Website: slack
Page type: billing-address
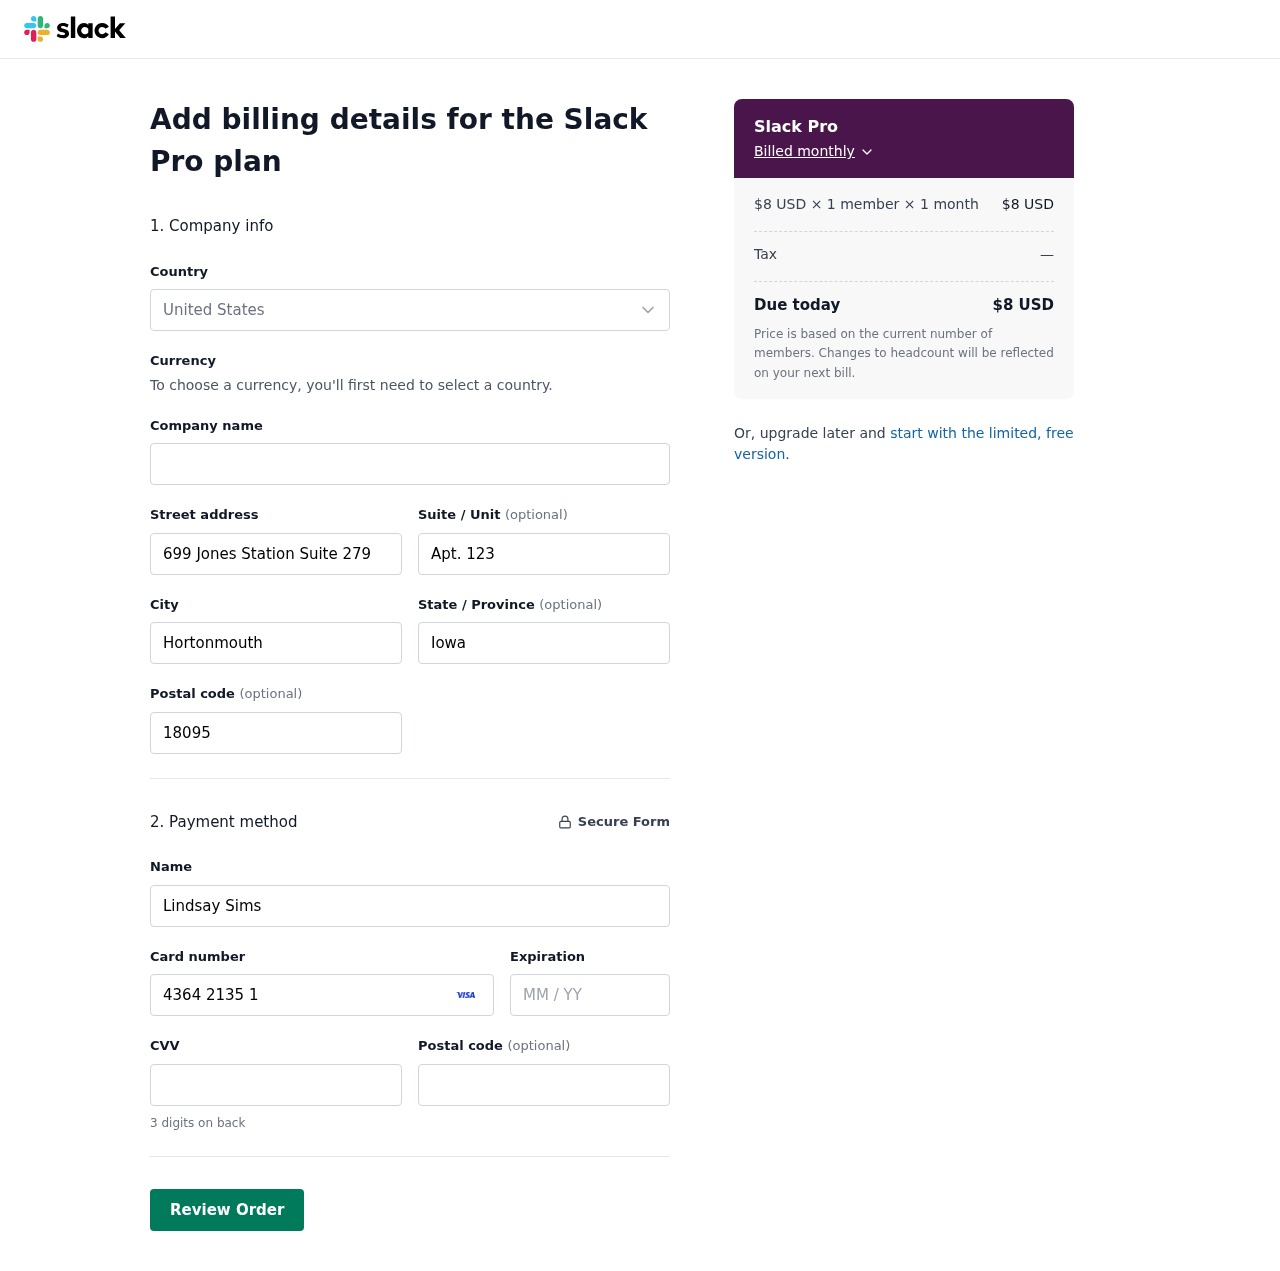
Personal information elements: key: PII_CARD_CVV
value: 963
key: PII_CARD_EXPIRY
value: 11/28
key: PII_CARD_NUMBER
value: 4364 2135 1923 2699
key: PII_CITY
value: Hortonmouth
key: PII_COUNTRY
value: United States
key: PII_FULLNAME
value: Lindsay Sims
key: PII_POSTCODE
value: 18095
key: PII_POSTCODE2
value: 18826
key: PII_STATE
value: Iowa
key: PII_STREET
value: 699 Jones Station Suite 279
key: PII_STREET2
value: Apt. 123
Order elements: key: ORDER_PLAN_PRICE
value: $8 USD
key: ORDER_NUM_MEMBERS
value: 1 member
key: ORDER_NUM_MONTHS
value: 1 month
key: ORDER_SUBTOTAL
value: $8 USD
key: ORDER_TAX
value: —
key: ORDER_TOTAL
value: $8 USD